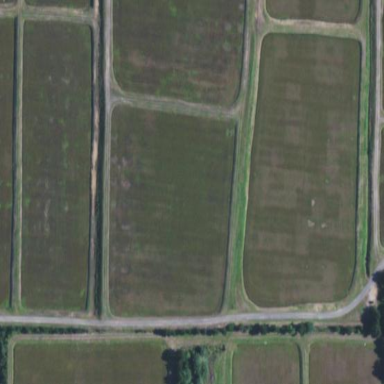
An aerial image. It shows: Farmland with cranberries as the main crop.